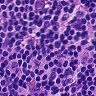
Metastatic tissue present: no